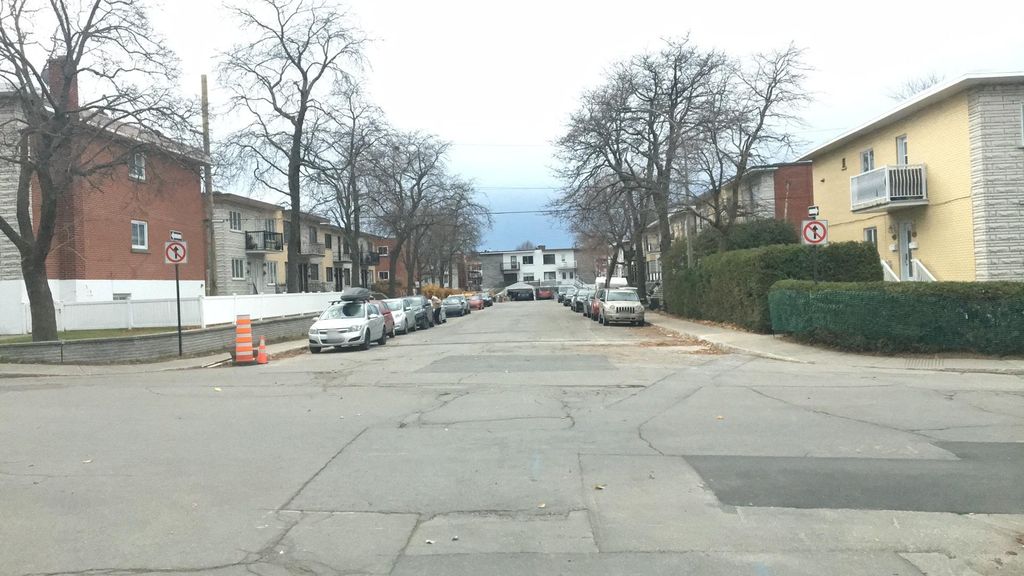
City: montreal